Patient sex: F
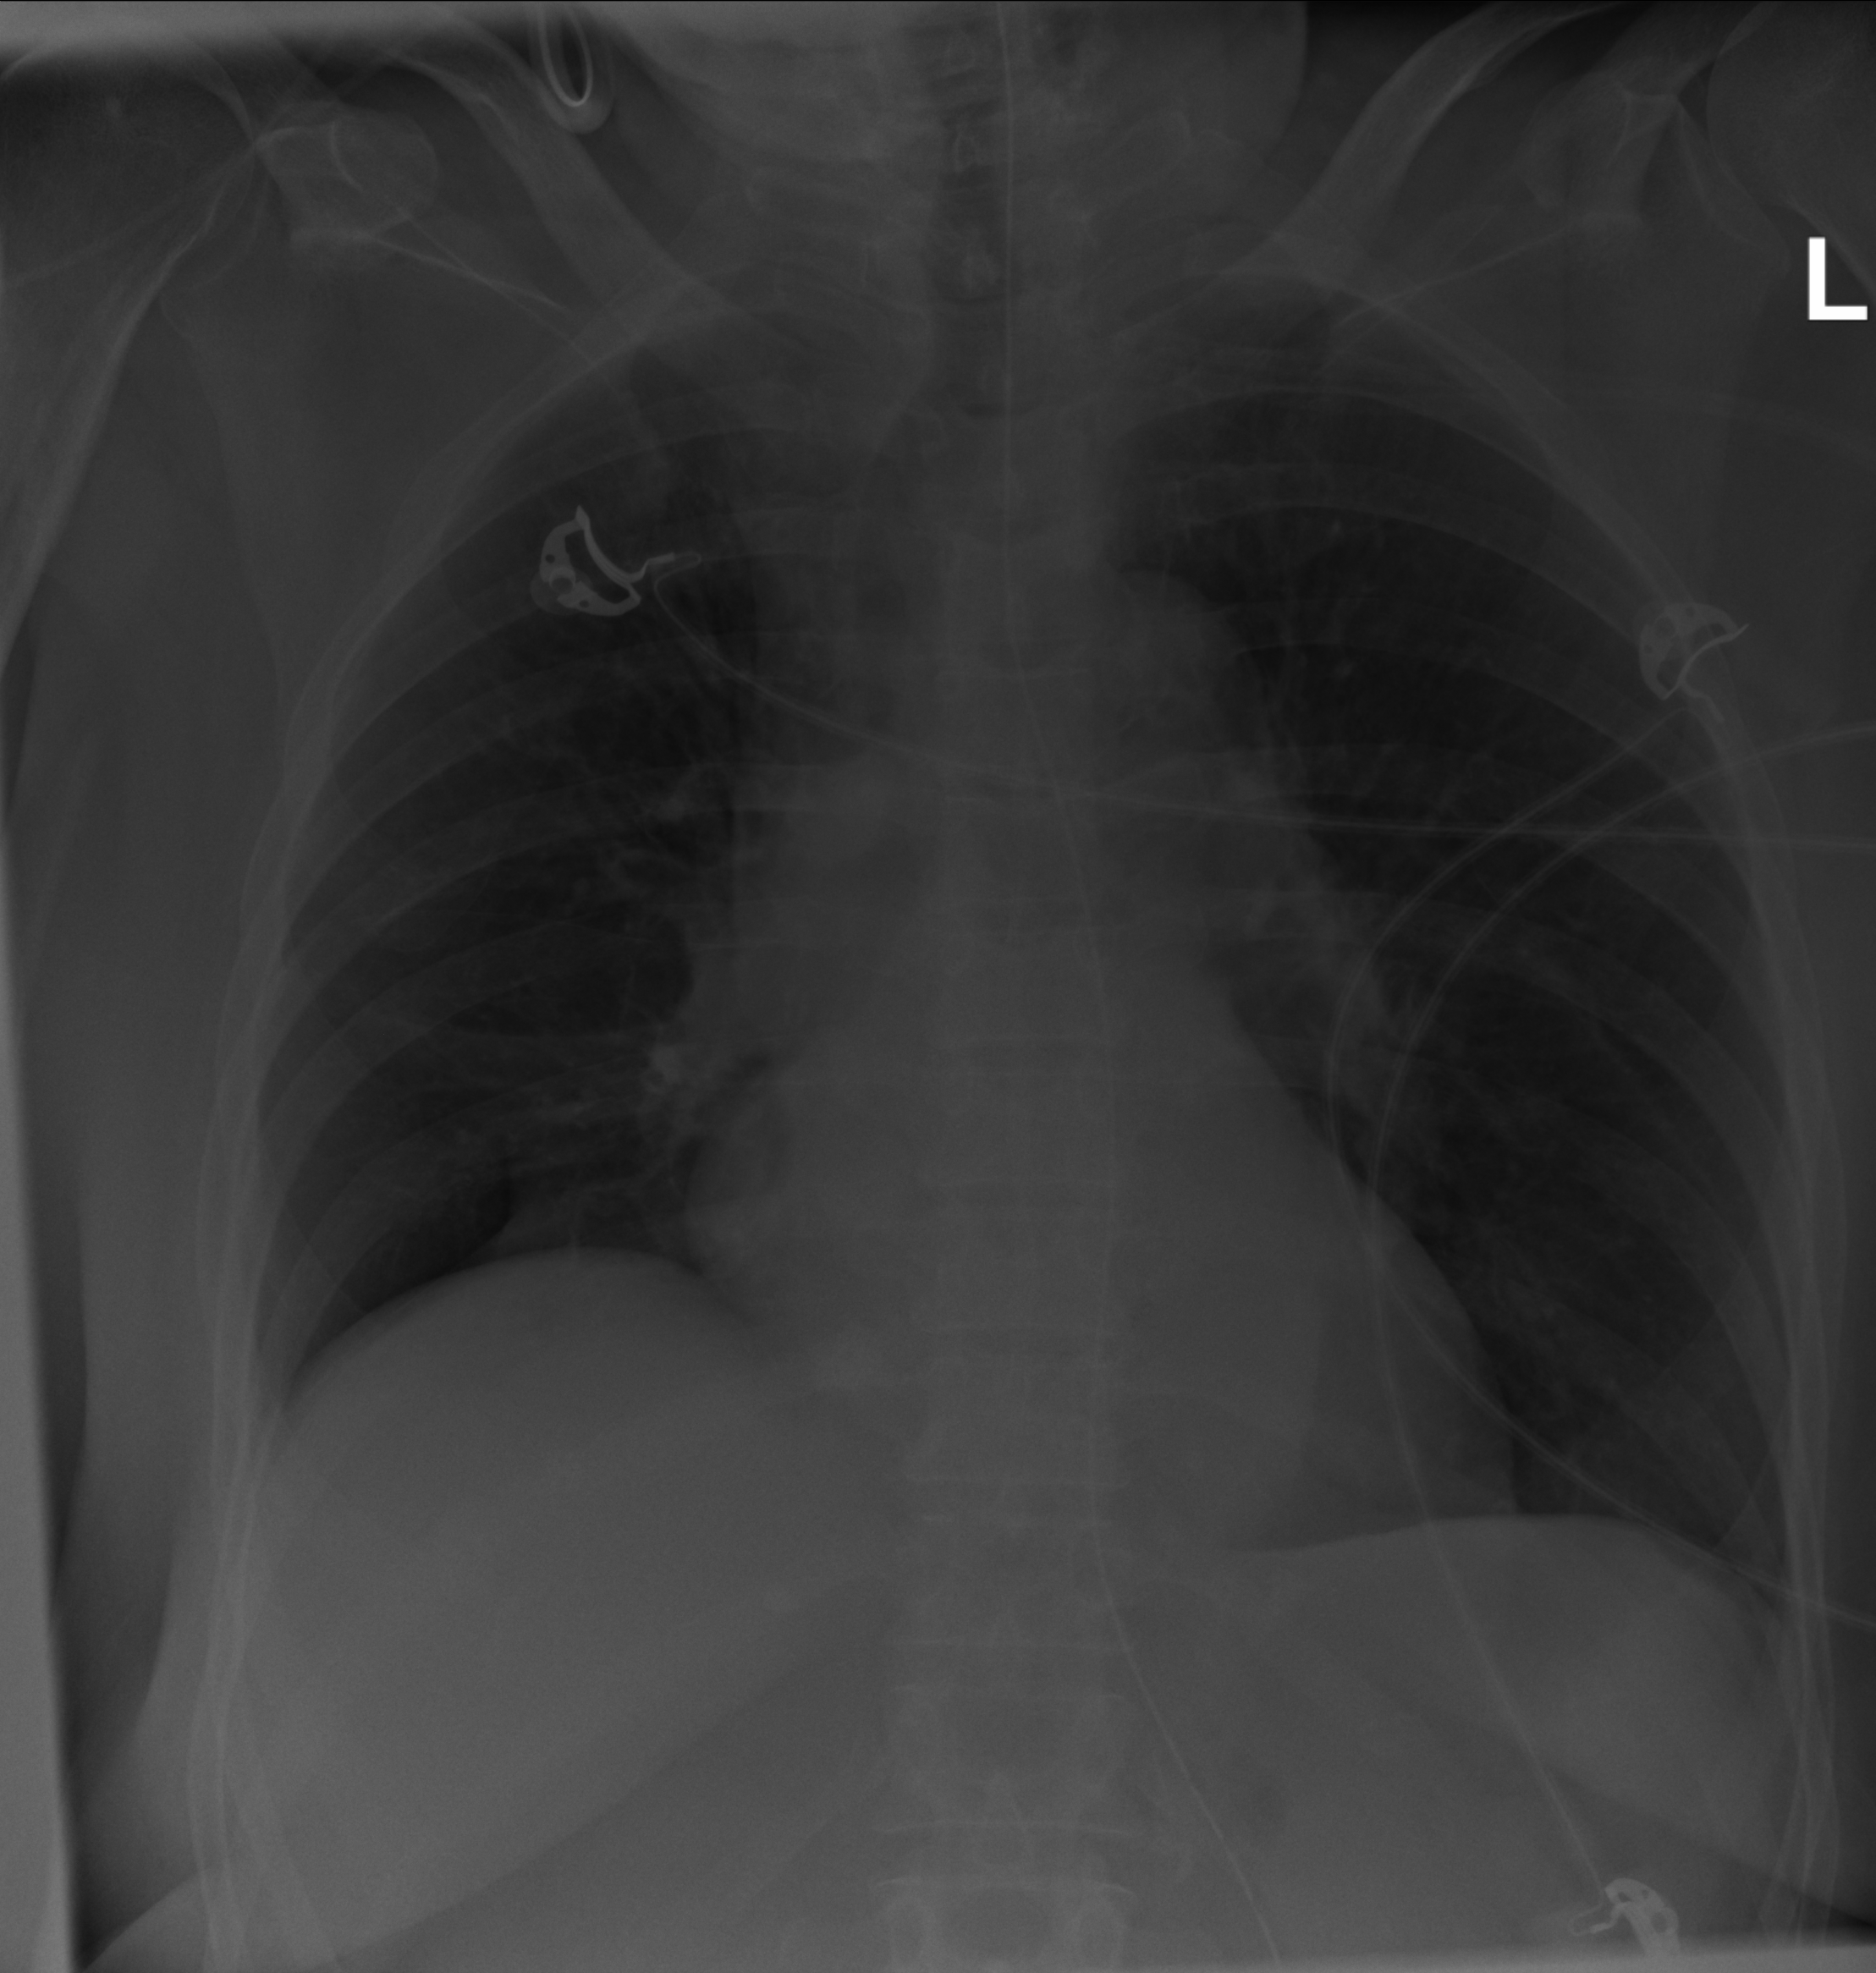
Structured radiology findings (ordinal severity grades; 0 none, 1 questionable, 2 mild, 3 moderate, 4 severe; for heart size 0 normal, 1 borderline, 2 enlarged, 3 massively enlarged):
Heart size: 1
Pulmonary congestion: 0
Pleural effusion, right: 0
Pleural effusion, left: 0
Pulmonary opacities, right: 0
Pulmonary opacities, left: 2
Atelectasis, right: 2
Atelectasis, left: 2